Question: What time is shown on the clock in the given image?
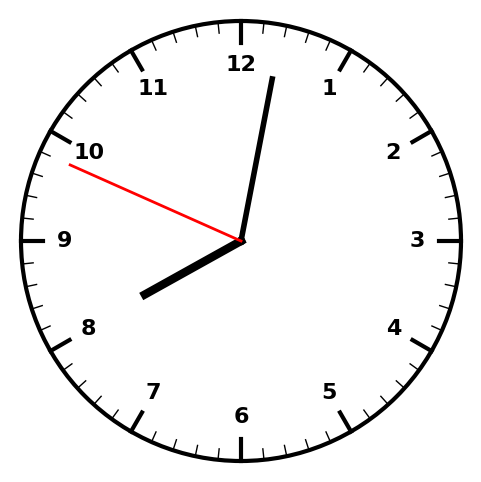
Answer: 08:01:49